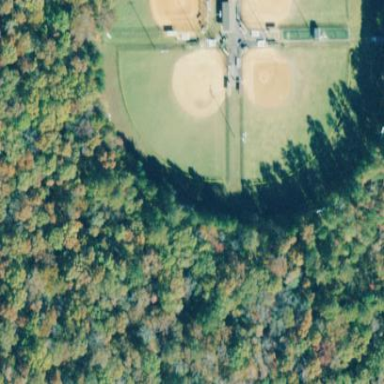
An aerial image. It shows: Softball pitch for leisure land activities.